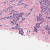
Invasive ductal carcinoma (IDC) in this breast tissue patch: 1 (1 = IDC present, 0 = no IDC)